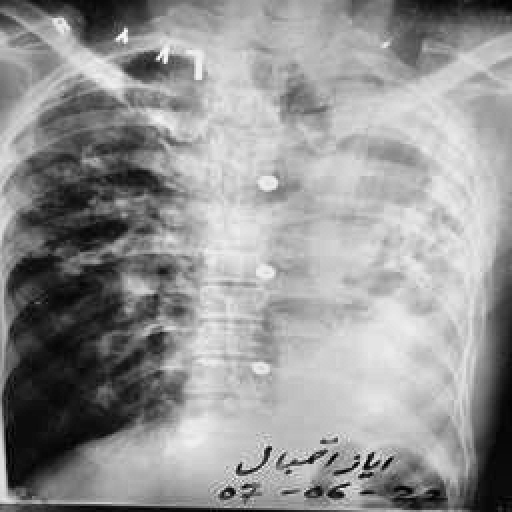
Finding: TUBERCULOSIS